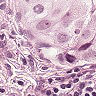
Metastatic tissue present: yes